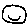
Label: smiley face